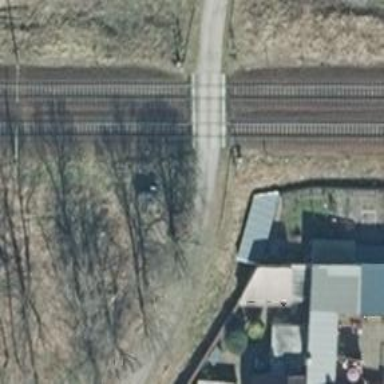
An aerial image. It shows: Level railway crossing with lights and barriers.